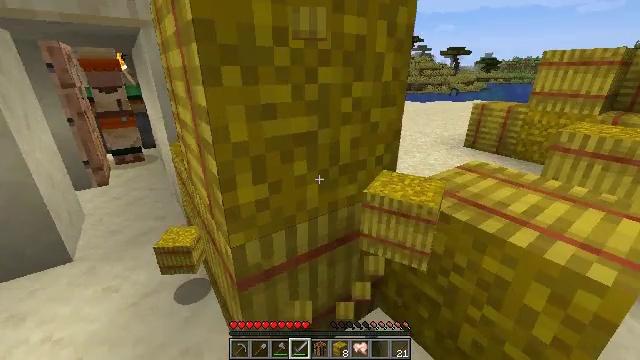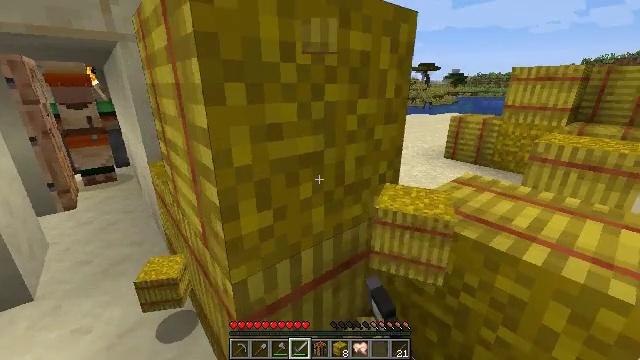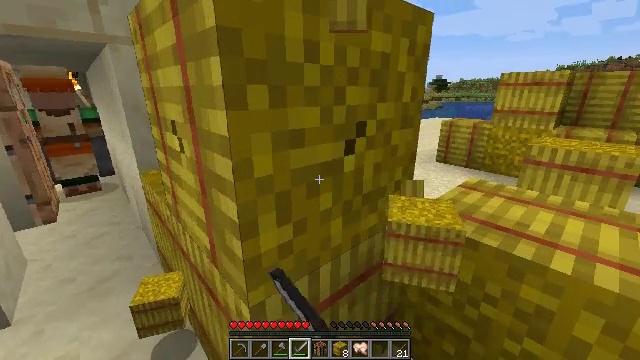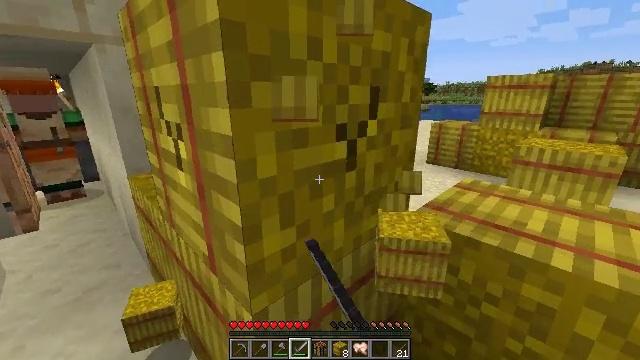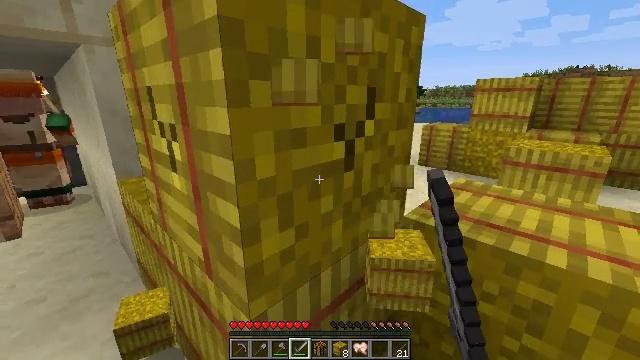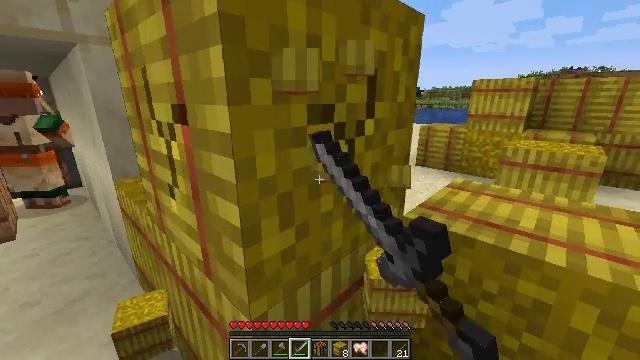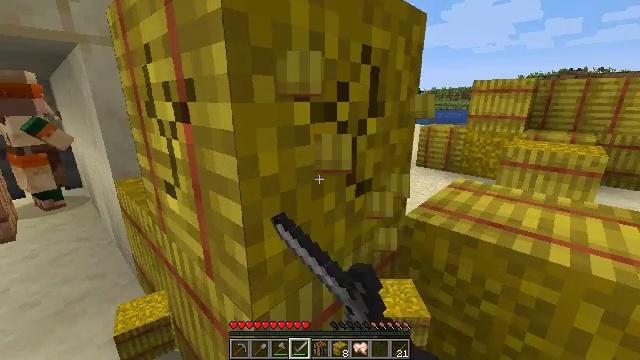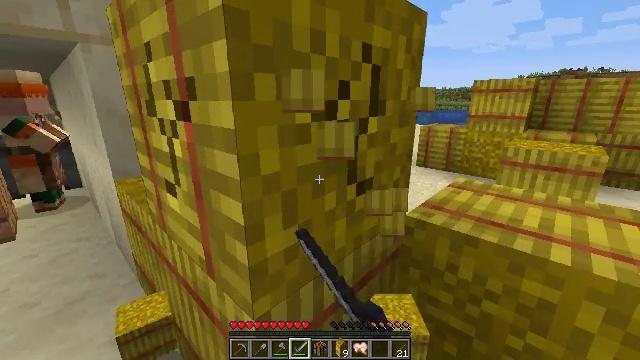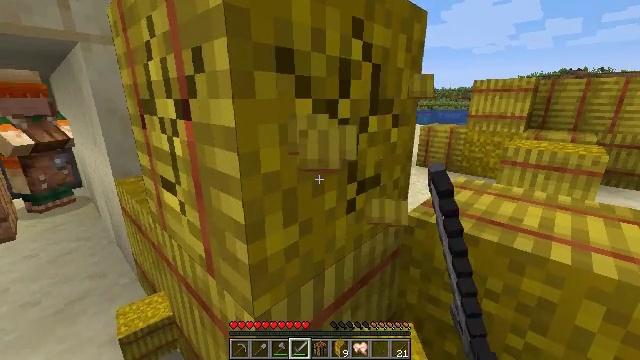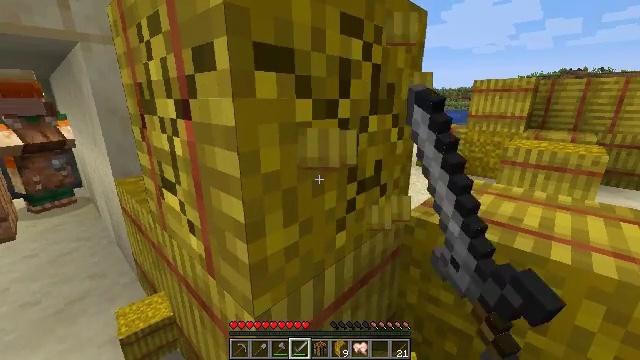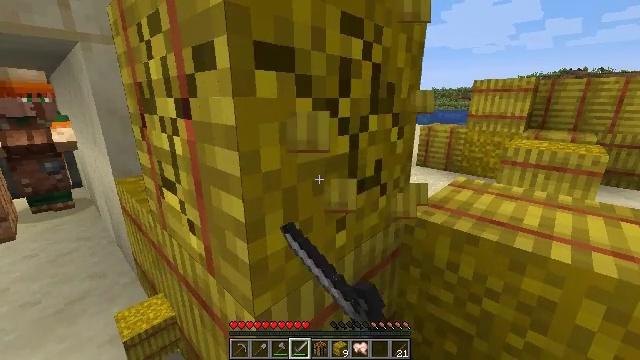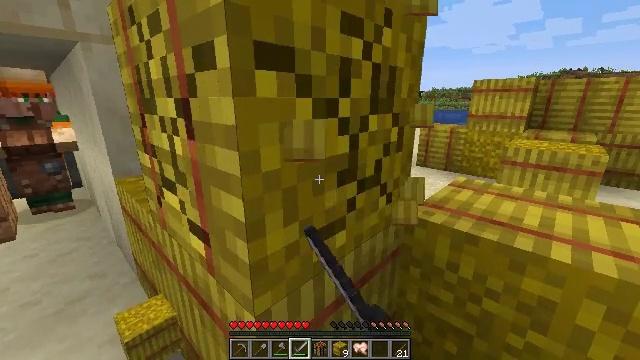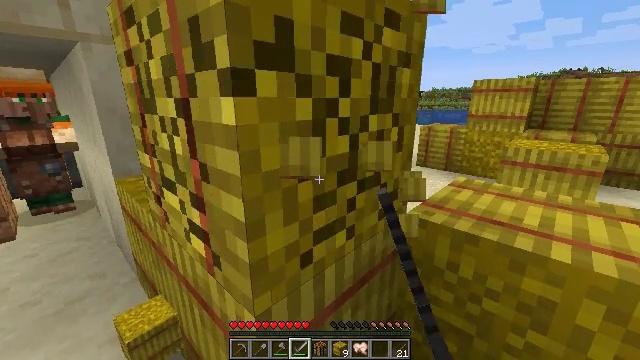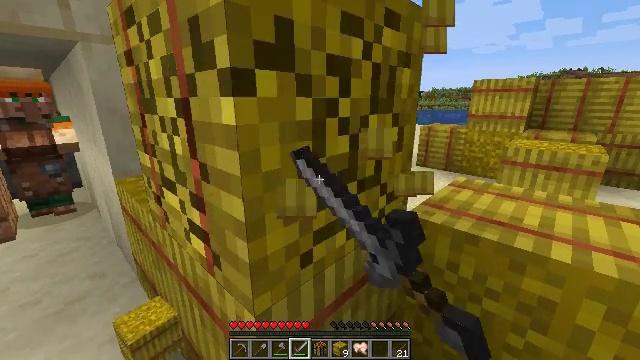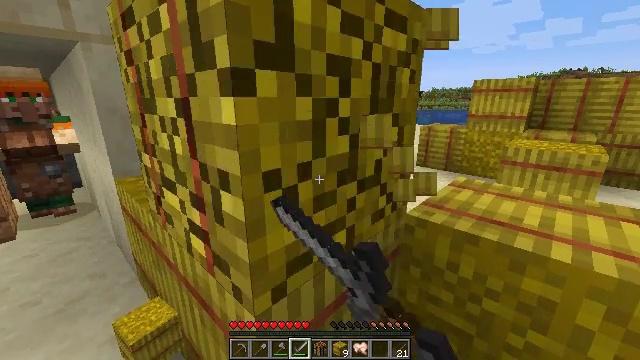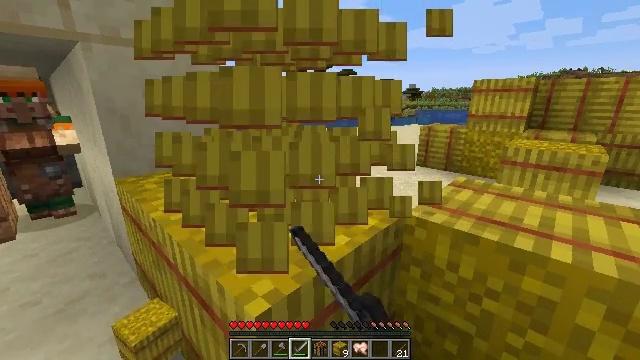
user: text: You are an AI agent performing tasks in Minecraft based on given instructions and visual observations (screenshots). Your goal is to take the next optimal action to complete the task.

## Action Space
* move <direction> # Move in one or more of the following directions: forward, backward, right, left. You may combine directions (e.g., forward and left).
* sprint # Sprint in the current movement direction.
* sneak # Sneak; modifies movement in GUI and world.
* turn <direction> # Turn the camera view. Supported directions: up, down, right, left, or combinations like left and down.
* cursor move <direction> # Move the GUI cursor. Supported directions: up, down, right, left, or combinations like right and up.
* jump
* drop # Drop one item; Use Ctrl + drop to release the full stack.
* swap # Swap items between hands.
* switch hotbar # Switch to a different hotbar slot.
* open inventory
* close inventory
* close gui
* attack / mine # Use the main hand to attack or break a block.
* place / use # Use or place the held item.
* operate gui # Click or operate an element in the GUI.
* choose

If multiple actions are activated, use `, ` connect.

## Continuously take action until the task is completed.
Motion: motion action
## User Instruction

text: Mine a hay block from the field.
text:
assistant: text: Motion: turn right and up, attack / mine
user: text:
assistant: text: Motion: turn right and up, attack / mine
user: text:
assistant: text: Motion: turn right, attack / mine
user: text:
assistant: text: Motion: turn right, attack / mine
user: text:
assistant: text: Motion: attack / mine
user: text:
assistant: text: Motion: attack / mine
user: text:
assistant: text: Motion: attack / mine
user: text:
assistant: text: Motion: attack / mine
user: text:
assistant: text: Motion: attack / mine
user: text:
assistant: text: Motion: attack / mine
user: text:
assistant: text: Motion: attack / mine
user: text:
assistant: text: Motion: attack / mine
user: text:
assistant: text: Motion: attack / mine
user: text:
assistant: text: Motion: attack / mine
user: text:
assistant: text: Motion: attack / mine
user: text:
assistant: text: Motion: attack / mine
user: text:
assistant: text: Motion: attack / mine
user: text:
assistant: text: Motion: turn down, attack / mine
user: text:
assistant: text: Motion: turn left and down, attack / mine
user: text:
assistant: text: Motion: turn left and down, attack / mine
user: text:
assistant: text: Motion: turn left and down, attack / mine
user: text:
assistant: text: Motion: turn left and down, attack / mine
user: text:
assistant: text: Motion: turn left and down, attack / mine
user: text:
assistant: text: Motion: turn down, attack / mine
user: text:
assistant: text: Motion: attack / mine
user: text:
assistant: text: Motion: attack / mine
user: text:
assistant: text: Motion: attack / mine
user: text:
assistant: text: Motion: attack / mine
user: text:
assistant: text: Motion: attack / mine
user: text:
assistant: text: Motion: attack / mine